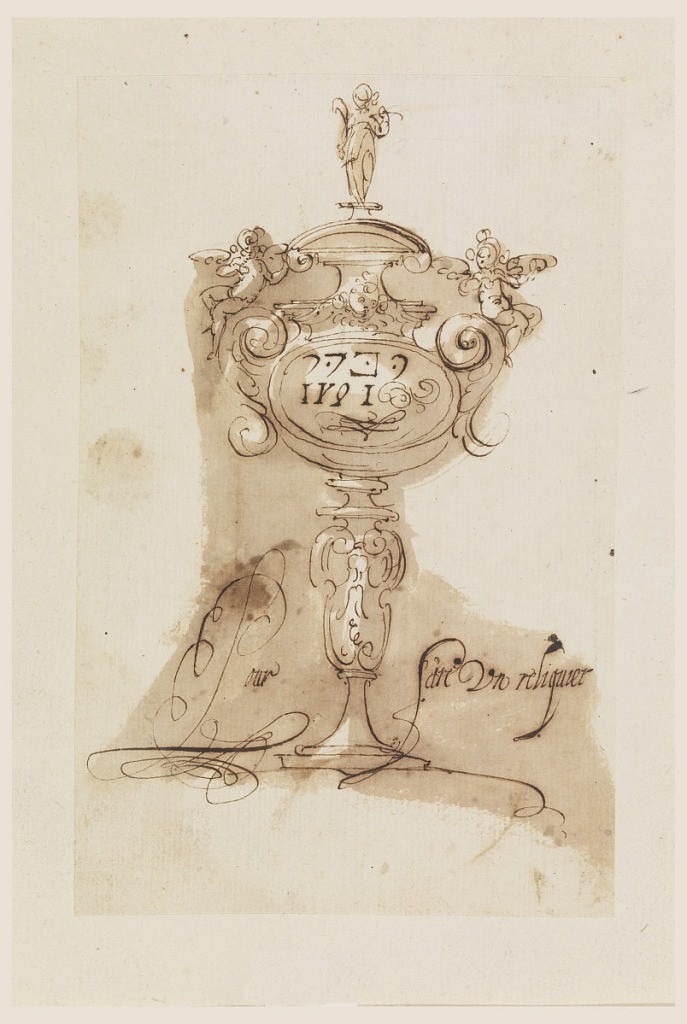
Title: Design for Reliquary
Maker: Leonardo Scaglia, French, active Italy, 1640 – 1650
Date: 1620–30
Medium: Pen and brush and brown ink, black chalk on off-white laid paper
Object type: Drawing
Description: Elevation of a reliquary consisting of a plinth-like foot and baluster shaft surmounted by an oval two-handled body with an arched pediment.  An angel stands on top of the pediment, and two angels recline on the curved top of the handles below at left and right.  Fake inscription in the center of the oval body.  To right and left of the image are words written in flouished script.